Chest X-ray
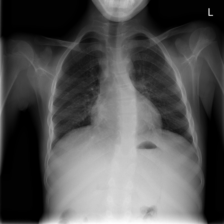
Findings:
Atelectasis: negative
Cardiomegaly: negative
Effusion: negative
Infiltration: negative
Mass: negative
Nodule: negative
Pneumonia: negative
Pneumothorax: negative
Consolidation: negative
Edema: negative
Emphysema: negative
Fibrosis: negative
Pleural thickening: negative
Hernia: negative